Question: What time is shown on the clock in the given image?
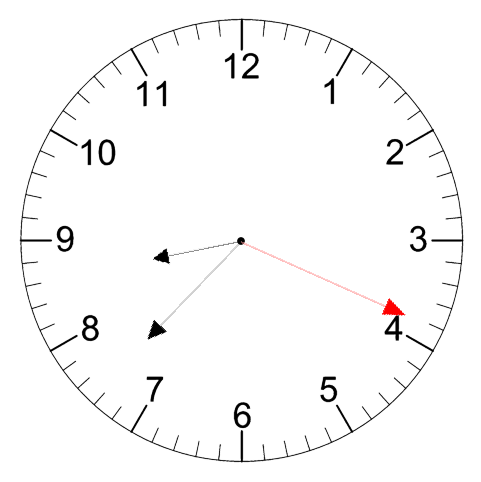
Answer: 08:37:19